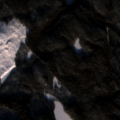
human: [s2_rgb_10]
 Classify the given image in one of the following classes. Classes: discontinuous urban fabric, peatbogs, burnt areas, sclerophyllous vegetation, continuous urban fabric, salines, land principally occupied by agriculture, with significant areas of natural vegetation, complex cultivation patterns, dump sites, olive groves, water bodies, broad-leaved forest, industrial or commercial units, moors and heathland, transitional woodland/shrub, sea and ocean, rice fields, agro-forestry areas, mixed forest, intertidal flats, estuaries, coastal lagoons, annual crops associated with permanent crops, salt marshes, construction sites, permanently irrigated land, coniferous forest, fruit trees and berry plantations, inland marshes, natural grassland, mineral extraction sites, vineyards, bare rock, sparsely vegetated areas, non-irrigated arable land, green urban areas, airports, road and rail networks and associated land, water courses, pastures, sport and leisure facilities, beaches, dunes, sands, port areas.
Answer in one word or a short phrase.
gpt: coniferous forest, mixed forest, transitional woodland/shrub